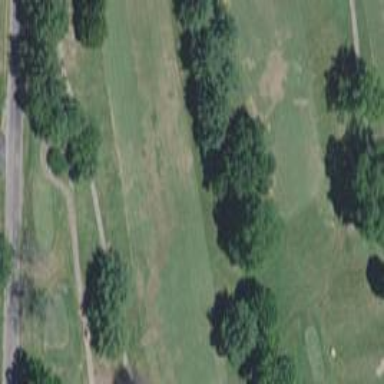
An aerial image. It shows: Grassy area used as driving range for golf.